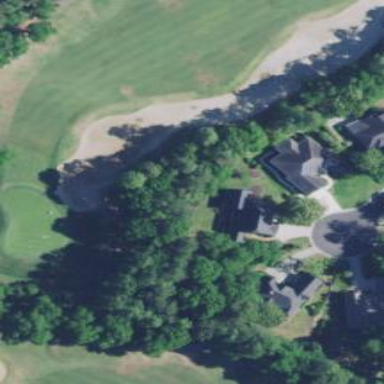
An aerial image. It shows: Grassy area designated as golf fairway.